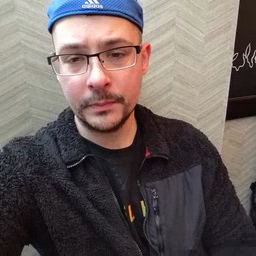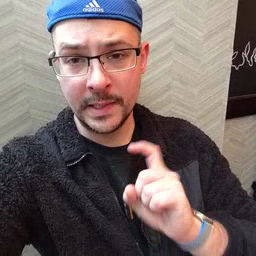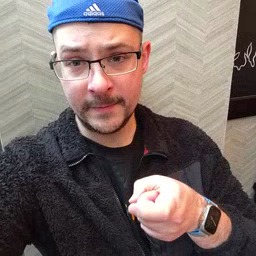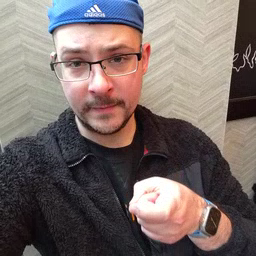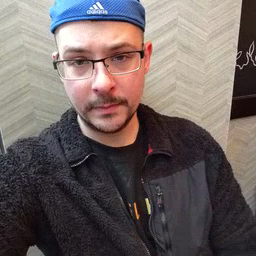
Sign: gift